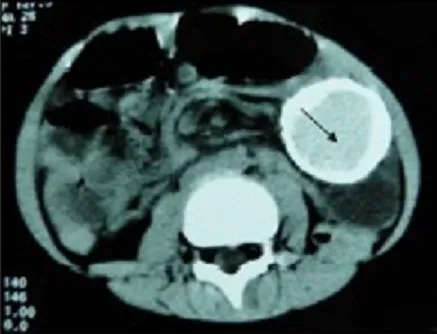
Cystic mass with dense content, enhanced solid portions in its periphery after contrast administration.
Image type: radiology (ct)